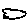
Label: cloud